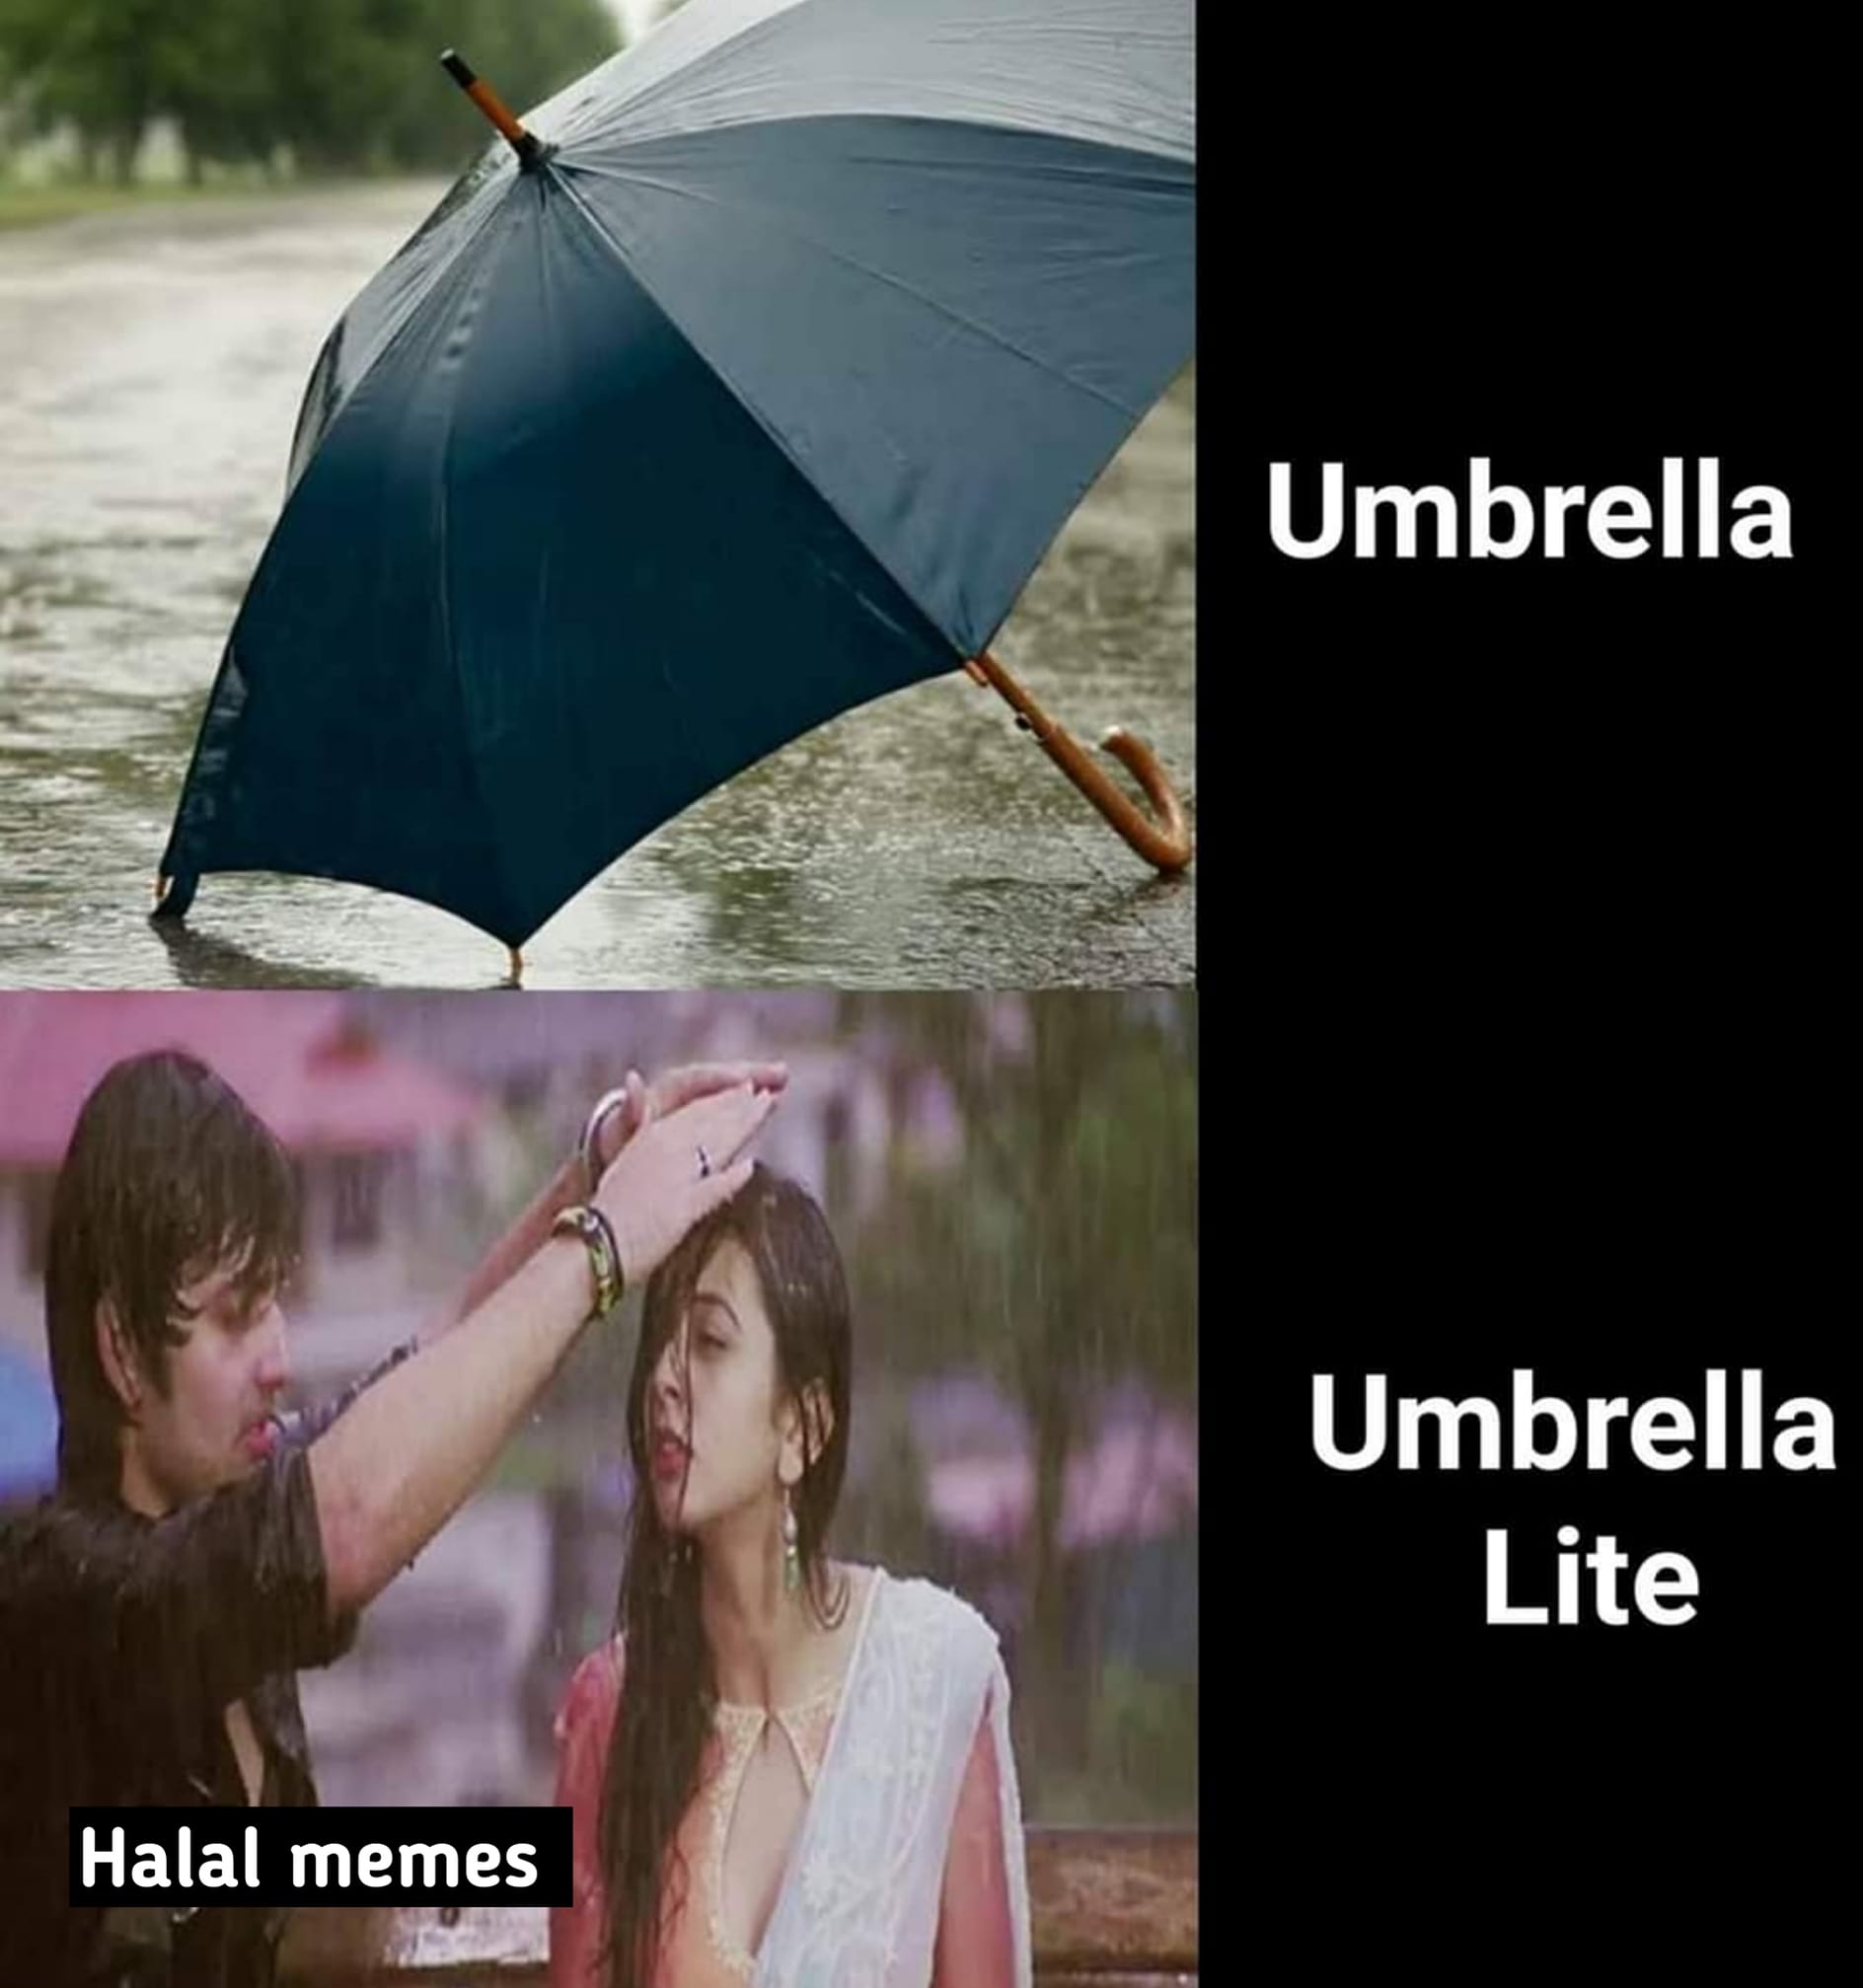
Caption: Umbrella    Umbrella Lite    Halal memes
Label: non-hate